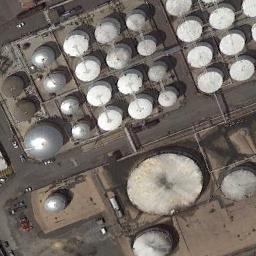
Label: storage tanks